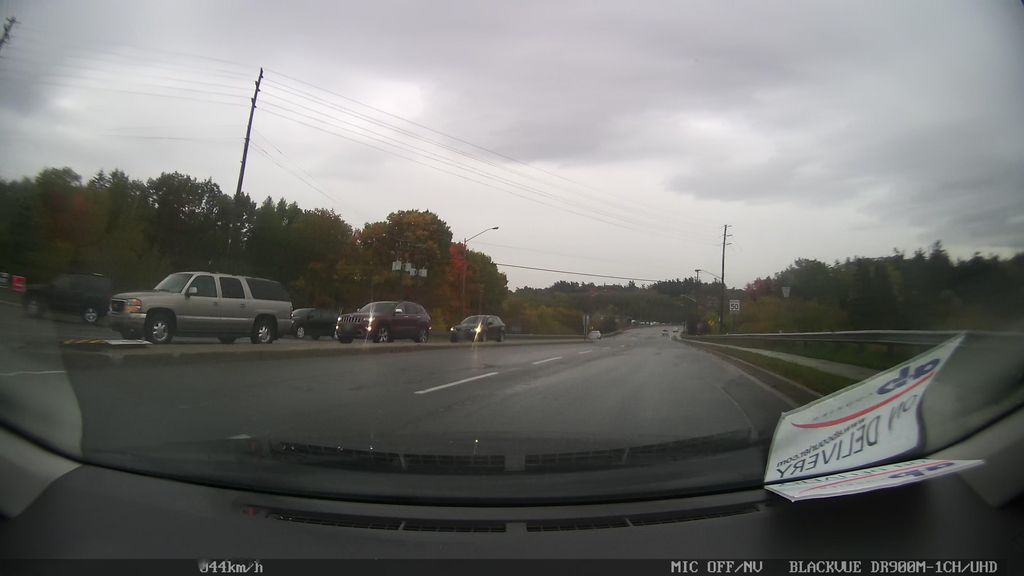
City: toronto